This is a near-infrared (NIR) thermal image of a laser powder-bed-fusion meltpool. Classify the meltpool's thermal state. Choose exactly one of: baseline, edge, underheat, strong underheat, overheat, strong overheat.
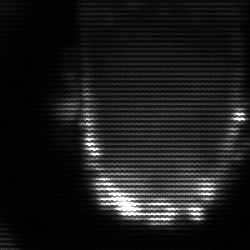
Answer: baseline